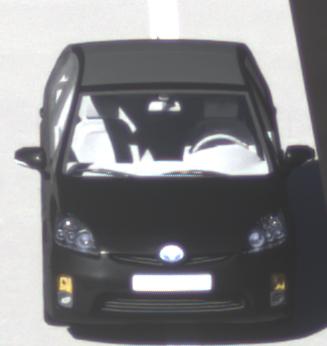
Make: Toyota
Model: Prius 1.5 Hybrid
Detailed model: Prius (HW2)
Model produced from: 2006/03
Model produced until: 2009/06
Doors: 5
Color: black
Road condition: dry road
Daytime: morning or afternoon
Contrast: high contrast